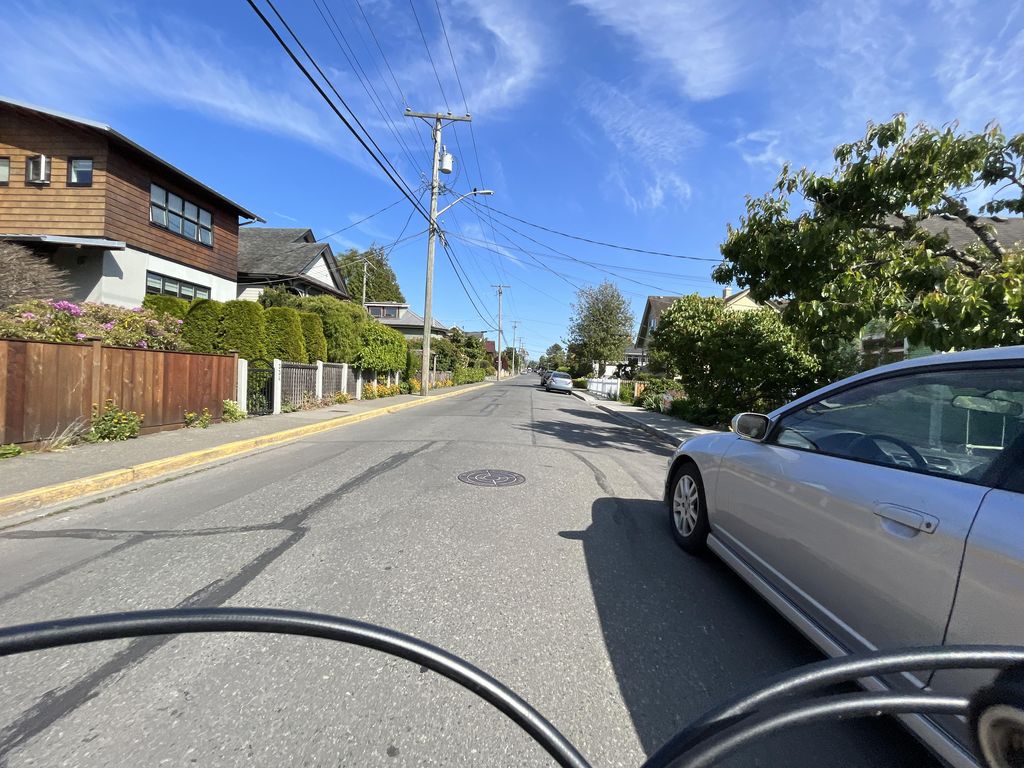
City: victoria